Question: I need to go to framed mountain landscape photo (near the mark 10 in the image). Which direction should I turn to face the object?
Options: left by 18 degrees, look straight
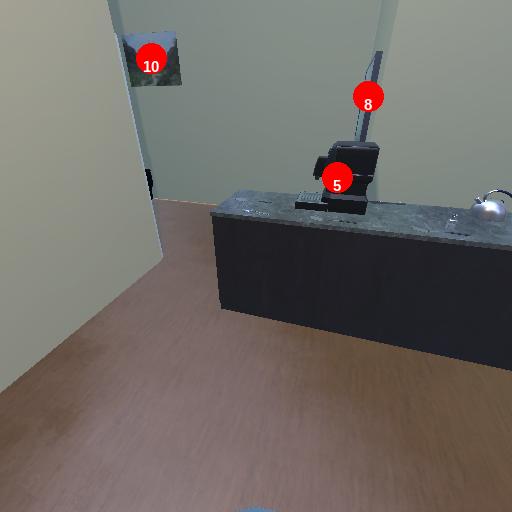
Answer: left by 18 degrees